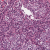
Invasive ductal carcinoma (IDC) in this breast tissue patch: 0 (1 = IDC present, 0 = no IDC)